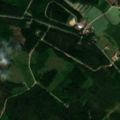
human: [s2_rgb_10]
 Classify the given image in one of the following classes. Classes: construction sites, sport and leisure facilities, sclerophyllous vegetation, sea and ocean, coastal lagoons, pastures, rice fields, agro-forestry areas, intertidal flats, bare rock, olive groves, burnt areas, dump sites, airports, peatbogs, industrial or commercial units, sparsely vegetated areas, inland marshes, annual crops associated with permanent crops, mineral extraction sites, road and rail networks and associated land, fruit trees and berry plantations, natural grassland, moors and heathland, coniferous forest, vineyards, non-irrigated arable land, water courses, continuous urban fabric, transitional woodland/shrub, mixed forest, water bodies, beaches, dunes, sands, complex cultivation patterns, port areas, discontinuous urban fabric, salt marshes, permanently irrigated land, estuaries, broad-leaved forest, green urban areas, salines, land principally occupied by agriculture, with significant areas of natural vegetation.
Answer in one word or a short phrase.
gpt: coniferous forest, mixed forest